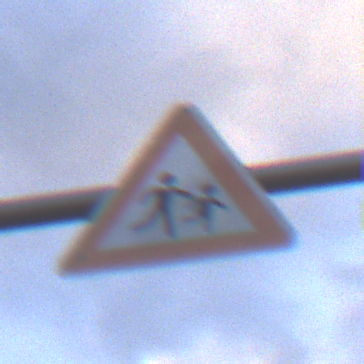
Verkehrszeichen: KinderLinks
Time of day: SunriseSunset
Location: Outdoor (Nature)
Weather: PartlyCloudy
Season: NotSpecified
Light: Natural